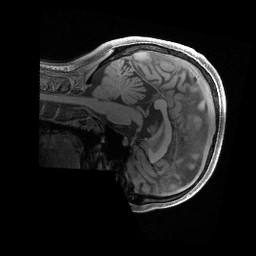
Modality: T1w
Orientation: sagittal
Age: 29
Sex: female
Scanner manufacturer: siemens
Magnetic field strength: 3 T
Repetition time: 2.4 s
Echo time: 0.00241 s